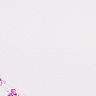
Metastatic tissue present: no